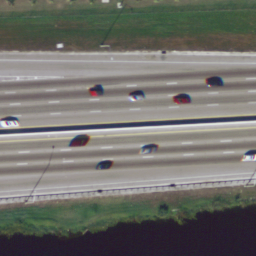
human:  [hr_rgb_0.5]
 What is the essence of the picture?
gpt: freeway